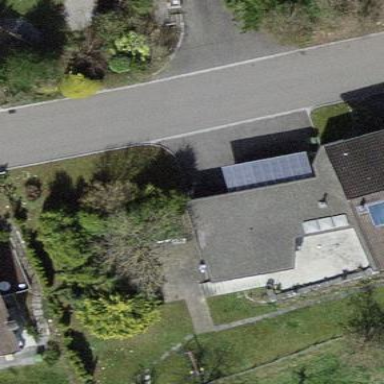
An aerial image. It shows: Garage building.